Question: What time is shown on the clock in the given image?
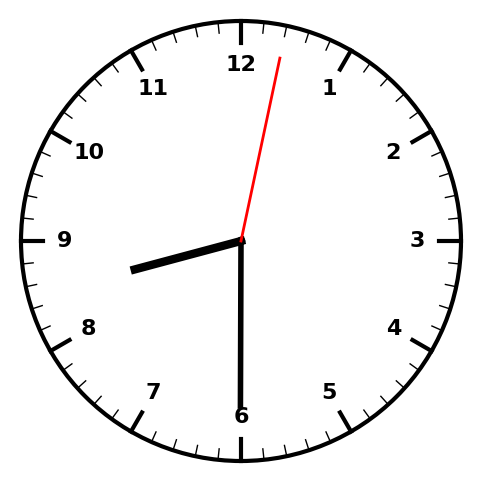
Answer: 08:30:02